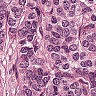
Metastatic tissue present: yes